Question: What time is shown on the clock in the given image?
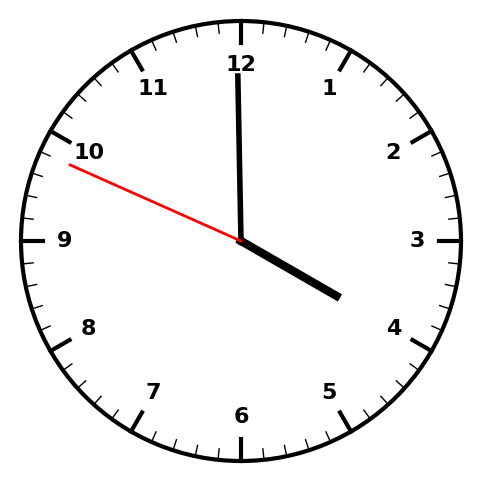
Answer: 03:59:49